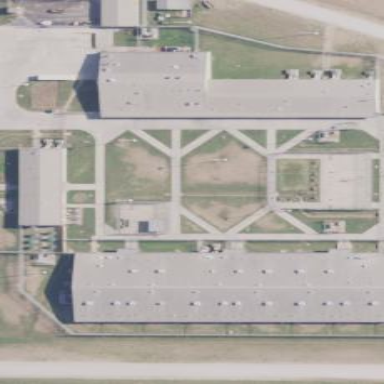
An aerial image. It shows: Prison.